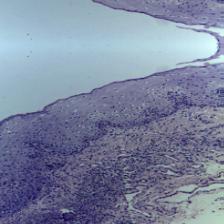
Diagnosis: OSCC